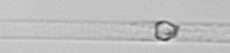
Label: Dactyliosolen_blavyanus